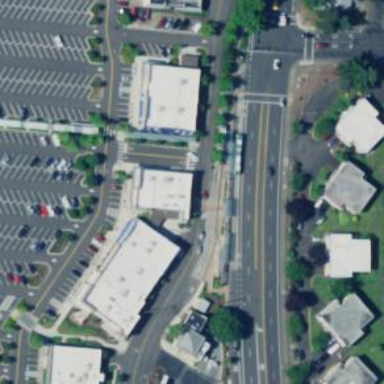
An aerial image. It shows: Busway road.